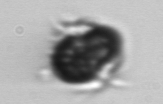
Label: Mesodinium